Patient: sex M, age 71
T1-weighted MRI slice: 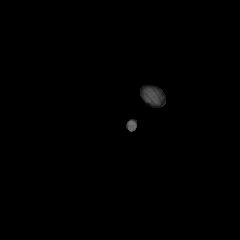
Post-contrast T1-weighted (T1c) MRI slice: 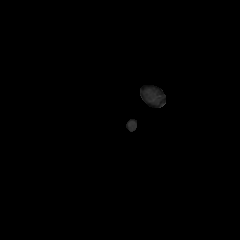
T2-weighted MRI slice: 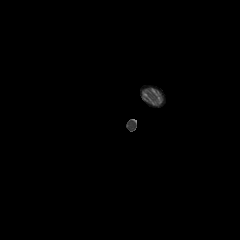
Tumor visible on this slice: no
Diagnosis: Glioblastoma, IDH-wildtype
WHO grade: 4